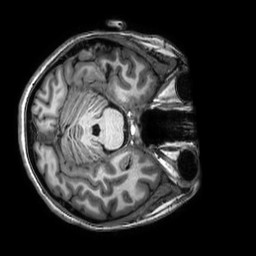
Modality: T1w
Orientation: axial
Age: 30
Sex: female
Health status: healthy
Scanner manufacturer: philips
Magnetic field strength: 3 T
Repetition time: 0.009 s
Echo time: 0.003996 s